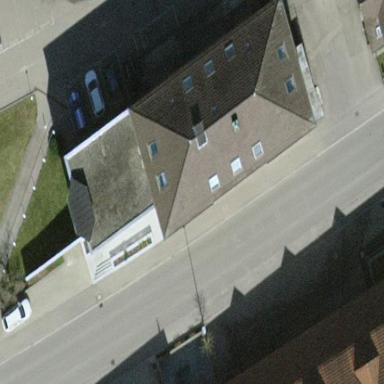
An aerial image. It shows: Office building.